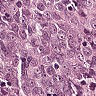
Metastatic tissue present: yes